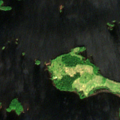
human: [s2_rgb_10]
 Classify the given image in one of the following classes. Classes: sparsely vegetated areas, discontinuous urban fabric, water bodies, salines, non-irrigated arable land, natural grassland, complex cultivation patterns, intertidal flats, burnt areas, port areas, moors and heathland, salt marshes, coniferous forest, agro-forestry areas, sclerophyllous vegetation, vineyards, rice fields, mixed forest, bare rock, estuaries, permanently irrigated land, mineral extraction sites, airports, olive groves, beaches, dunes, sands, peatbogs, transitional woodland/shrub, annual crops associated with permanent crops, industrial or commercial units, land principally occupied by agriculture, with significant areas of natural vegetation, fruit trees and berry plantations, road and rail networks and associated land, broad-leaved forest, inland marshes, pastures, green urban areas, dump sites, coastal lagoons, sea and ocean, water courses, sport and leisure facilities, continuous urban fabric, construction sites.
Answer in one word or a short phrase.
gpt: mixed forest, water bodies